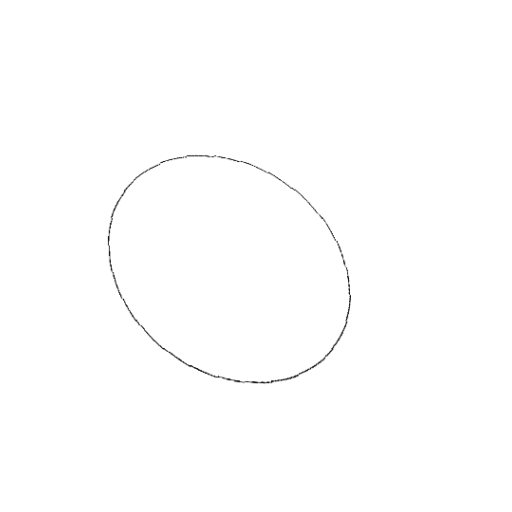
Crossing number: 0